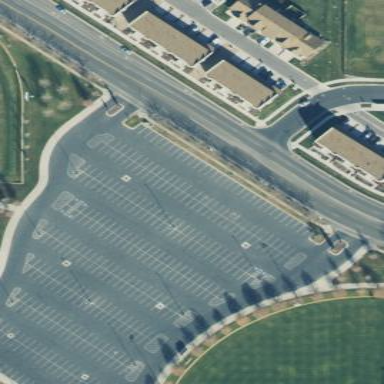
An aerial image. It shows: Parking area.